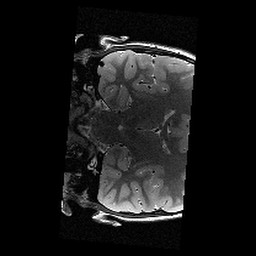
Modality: T2w
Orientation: coronal
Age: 11
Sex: female
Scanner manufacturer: siemens
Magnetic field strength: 3 T
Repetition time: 9.23 s
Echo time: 0.067 s